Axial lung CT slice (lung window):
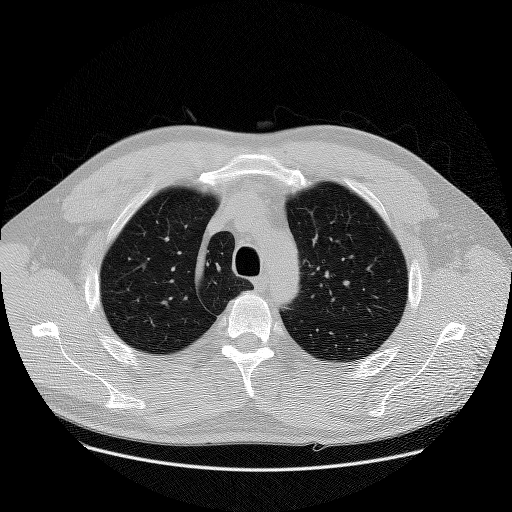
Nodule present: no